Interaction volume radius: 5 \u00c5
Interaction volume height: 10 \u00c5
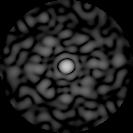
Disorder parameter: 0.8695